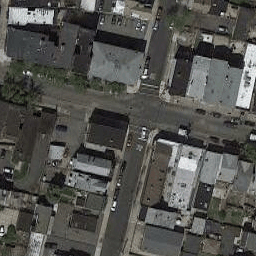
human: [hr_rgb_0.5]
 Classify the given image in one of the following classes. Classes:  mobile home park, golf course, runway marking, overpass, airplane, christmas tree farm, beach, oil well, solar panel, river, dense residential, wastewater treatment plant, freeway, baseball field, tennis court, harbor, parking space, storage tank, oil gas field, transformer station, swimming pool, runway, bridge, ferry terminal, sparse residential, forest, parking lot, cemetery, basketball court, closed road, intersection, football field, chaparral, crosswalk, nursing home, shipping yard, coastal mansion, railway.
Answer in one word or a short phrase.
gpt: intersection